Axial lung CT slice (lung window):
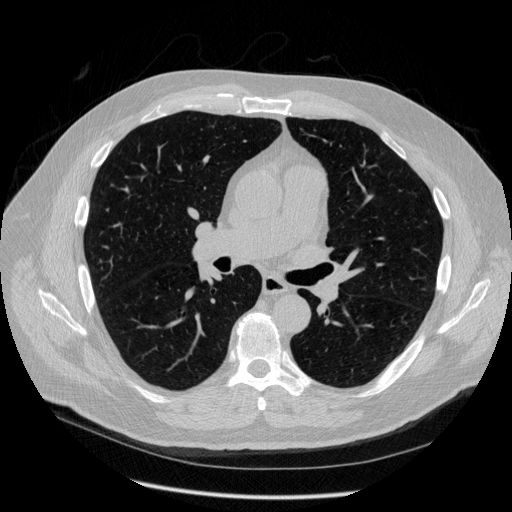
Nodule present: no